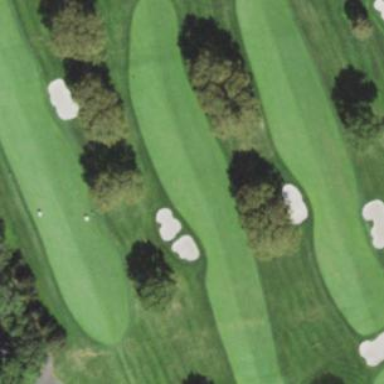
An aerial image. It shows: Golf fairway surrounded by grass.